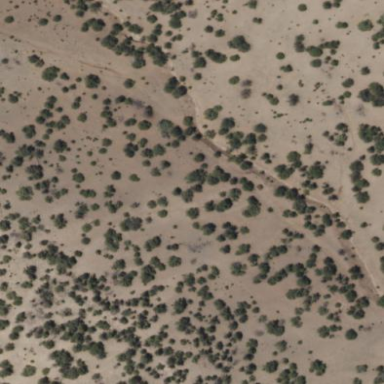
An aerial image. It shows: Area covered in scrub vegetation.